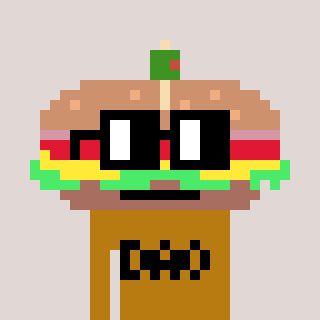
a pixel art character with square black glasses, a sandwich-shaped head and a gold-colored body on a warm background